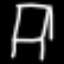
Label: chair